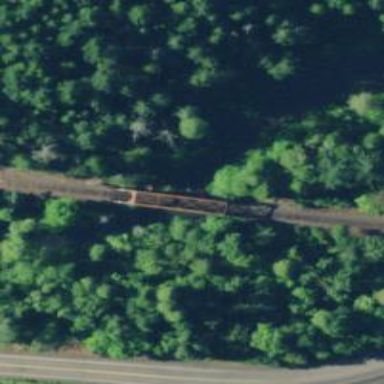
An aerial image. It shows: Trestle bridge for railway.